Question: I can't build my project because I keep getting this error. As I understood it deals with the constant tagShift I'm using in my code. I would appreciate if anyone could help me to solve this issue

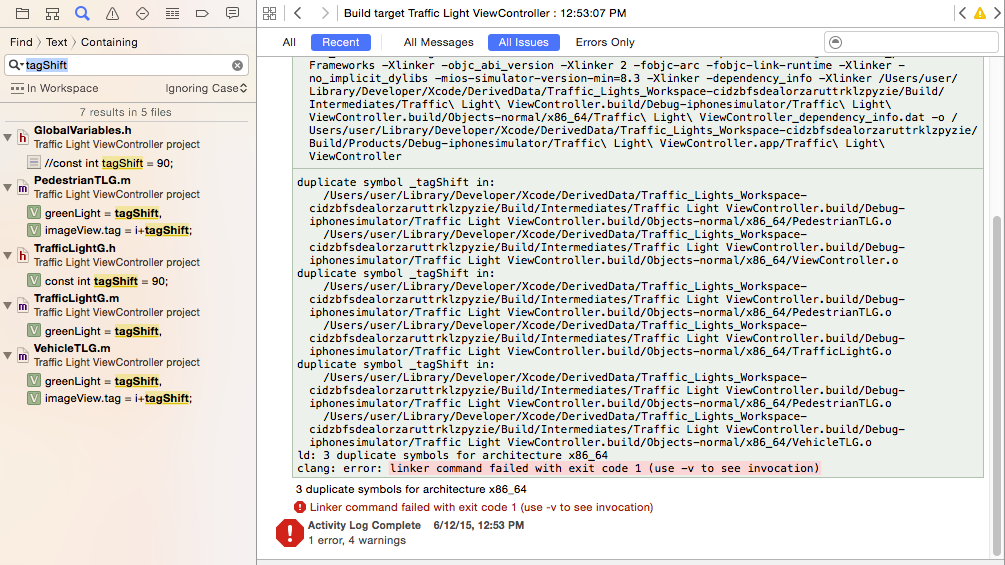
Answer: I had faced the same issue someday and figured out the result as:
Here You have a 'int tagShit' of . So you can not make constant type variables of same name in two or more classes. Change that 'tagShit' variable name in one of the class (may be as tagShift1 or anything else) and it will be good to go.
Hope it'll help you.